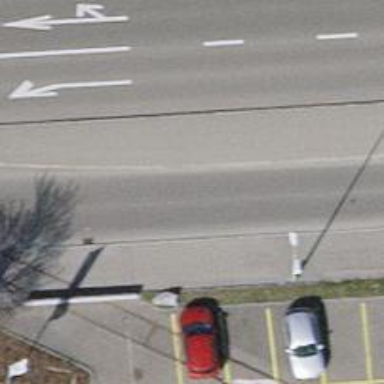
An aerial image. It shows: Primary highway with separate asphalt sidewalks and cycleways.